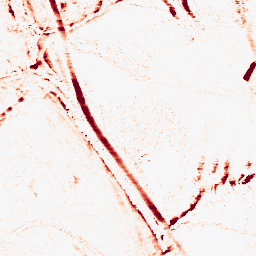
Category: morphological
Decomposition family: morphological_ellipse
Decomposition parameters: operation: opening
width: 5
height: 10
Upsampling method: edge_directed
Upsampling parameters: scale: 2
Upsampling scale: 2